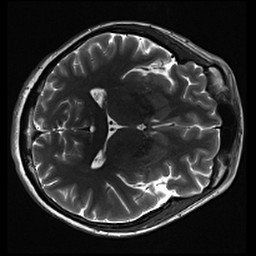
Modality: inplaneT2
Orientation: axial